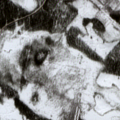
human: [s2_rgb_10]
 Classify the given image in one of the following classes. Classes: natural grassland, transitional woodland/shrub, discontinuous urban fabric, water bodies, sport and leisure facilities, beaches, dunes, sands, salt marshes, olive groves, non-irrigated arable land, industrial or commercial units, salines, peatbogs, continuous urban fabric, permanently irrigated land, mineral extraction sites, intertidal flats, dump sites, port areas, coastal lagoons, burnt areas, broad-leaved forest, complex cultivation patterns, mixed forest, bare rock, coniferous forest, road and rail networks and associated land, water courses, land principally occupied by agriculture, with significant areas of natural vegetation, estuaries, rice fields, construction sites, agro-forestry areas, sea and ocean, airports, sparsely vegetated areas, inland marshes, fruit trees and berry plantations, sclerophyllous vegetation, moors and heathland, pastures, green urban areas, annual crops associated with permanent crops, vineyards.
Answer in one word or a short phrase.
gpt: coniferous forest, transitional woodland/shrub, peatbogs